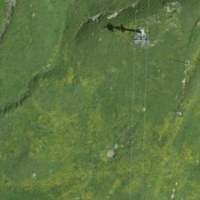
EUNIS habitat code: 23
Species observed at this site:
Tussilago farfara